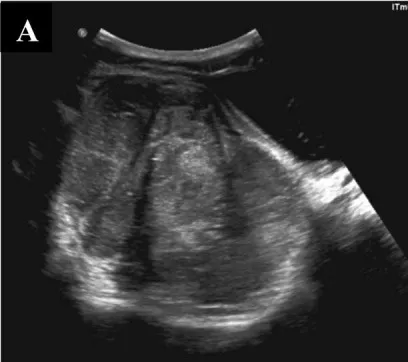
US images of a seven-year-old boy with pelvic extraosseous Ewing's sarcoma. Image (A) shows low echogenicity pelvic soft tissue mass.
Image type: radiology (ultrasound)